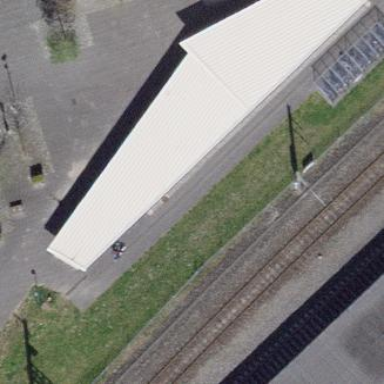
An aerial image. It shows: Bicycle parking area.